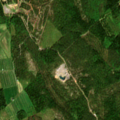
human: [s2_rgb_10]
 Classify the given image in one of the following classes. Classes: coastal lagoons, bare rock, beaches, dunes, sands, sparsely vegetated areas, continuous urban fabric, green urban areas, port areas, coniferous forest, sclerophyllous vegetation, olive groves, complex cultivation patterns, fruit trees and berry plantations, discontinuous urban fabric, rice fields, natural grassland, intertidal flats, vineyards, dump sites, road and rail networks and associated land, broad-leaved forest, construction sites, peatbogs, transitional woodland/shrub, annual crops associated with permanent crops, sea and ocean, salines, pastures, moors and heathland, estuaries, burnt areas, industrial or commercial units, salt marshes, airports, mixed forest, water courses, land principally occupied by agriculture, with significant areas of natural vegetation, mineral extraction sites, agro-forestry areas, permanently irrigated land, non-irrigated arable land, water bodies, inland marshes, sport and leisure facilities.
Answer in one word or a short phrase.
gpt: coniferous forest